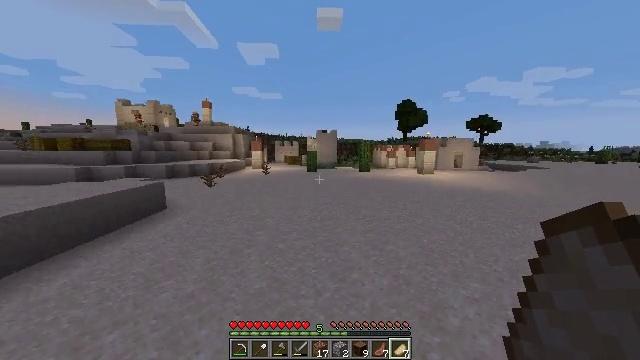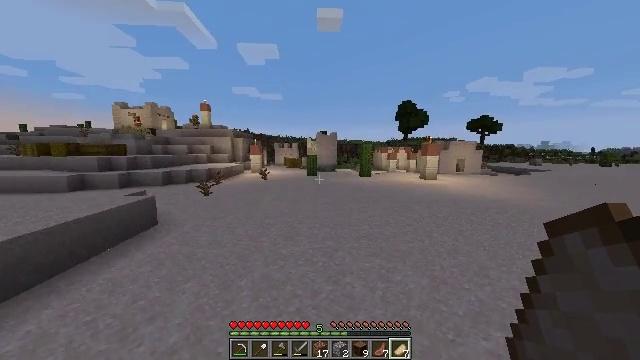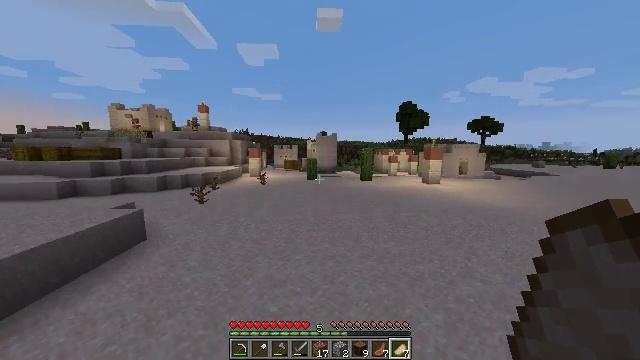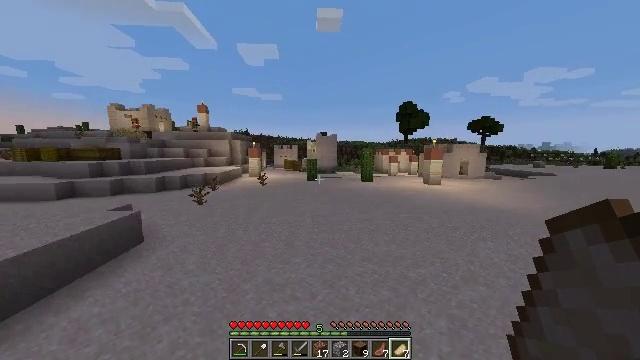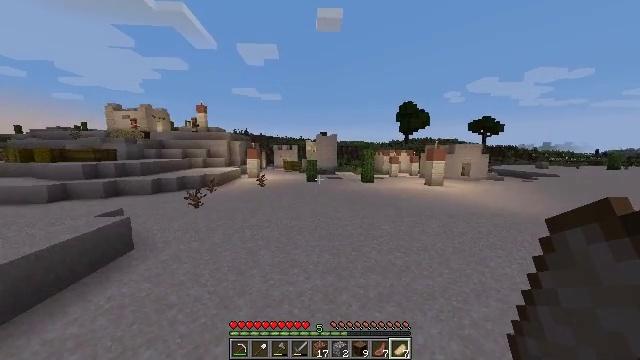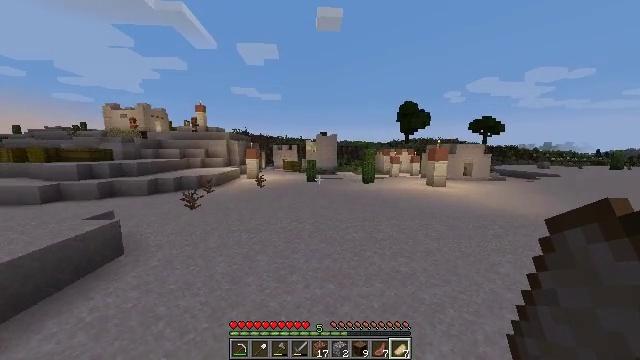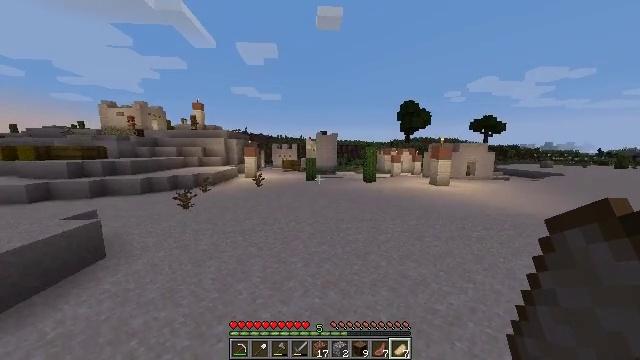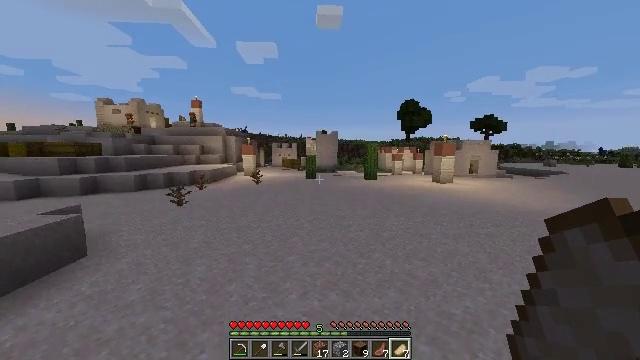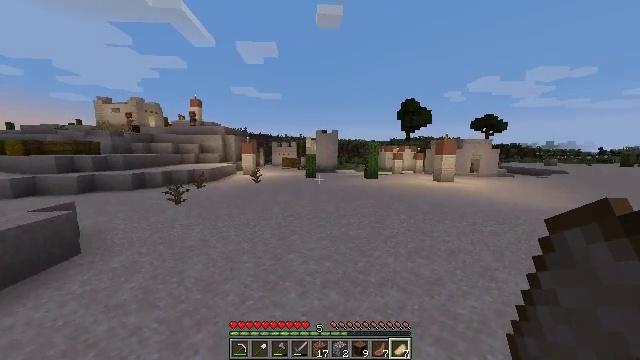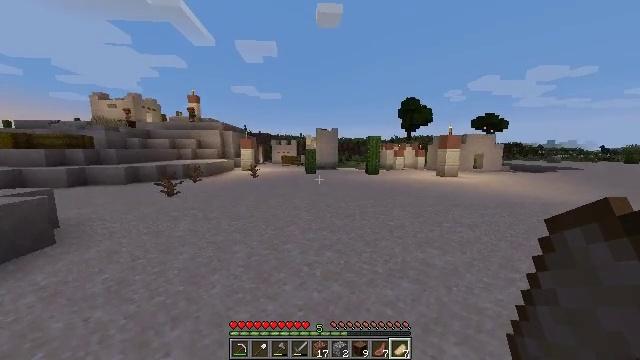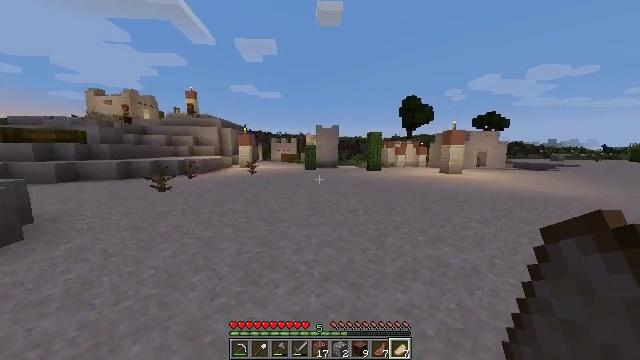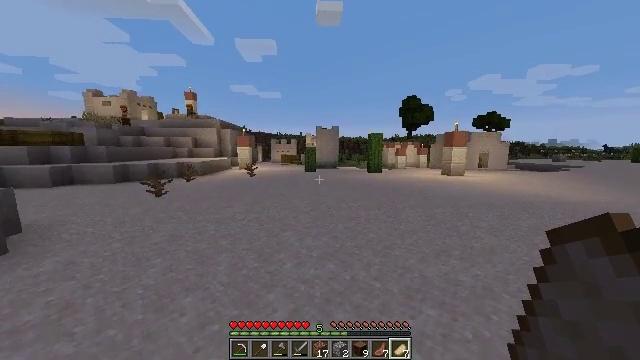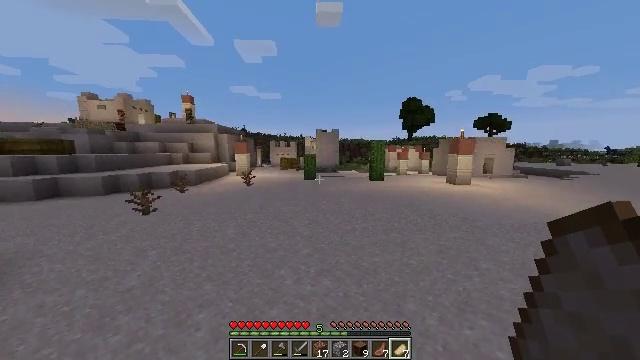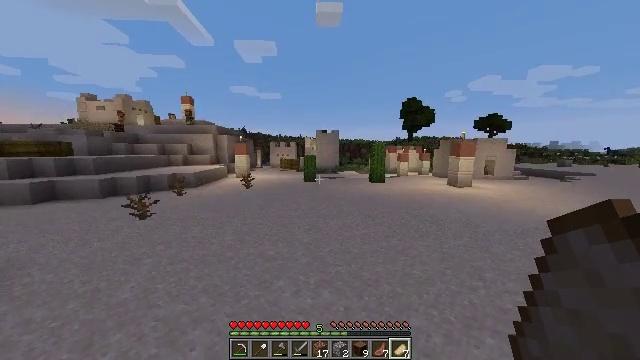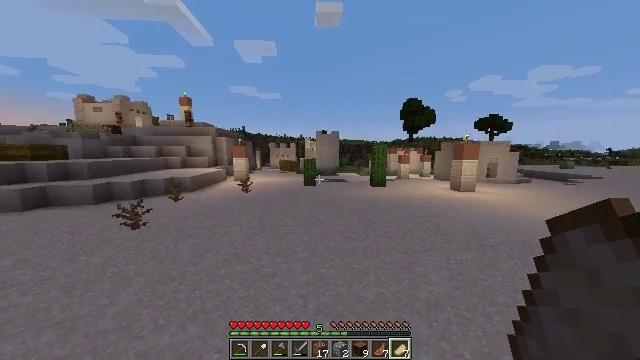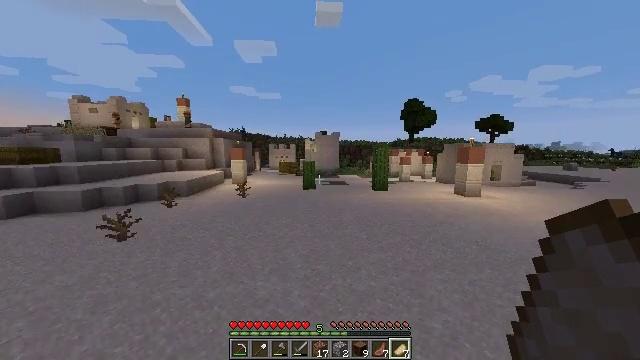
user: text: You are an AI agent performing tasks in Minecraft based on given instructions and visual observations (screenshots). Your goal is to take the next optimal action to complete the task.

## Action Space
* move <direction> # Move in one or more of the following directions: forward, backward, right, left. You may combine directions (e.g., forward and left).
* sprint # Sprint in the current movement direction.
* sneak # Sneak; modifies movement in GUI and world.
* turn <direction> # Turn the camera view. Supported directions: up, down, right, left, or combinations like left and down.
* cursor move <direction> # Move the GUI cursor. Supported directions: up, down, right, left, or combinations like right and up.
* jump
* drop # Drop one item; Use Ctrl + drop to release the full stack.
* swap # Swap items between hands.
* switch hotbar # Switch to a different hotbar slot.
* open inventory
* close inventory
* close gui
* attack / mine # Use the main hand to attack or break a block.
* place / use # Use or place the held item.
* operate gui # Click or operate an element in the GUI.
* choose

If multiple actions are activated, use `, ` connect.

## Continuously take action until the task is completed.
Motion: motion action
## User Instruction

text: Collect a hay block for crafting.
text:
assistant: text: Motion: move forward, sprint, jump
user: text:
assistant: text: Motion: move forward, sprint, jump
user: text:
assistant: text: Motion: move forward, sprint, jump
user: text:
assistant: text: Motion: move forward, sprint, jump
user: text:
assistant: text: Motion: move forward, sprint, jump
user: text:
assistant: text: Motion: move forward, sprint, jump
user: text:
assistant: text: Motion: move forward, sprint, jump
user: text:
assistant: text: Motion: move forward, sprint, jump
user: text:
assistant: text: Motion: move forward, sprint, jump
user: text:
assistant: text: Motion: move forward, sprint, jump
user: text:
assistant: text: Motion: move forward, sprint, jump
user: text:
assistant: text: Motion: move forward, sprint, jump
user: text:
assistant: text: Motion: move forward, sprint, jump
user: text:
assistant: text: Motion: move forward, sprint, jump
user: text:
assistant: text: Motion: move forward, sprint, jump
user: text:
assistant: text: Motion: move forward, sprint, jump
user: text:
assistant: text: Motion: move forward, sprint, jump
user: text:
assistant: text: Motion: move forward, sprint, jump
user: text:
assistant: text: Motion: move forward, sprint, jump
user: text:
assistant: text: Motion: move forward, sprint, jump
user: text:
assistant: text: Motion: move forward, sprint, jump
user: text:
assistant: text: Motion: move forward, sprint, jump
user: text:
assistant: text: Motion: move forward, sprint, jump
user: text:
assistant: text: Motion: move forward, sprint, jump
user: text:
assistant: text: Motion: move forward, sprint, jump
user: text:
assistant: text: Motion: move forward, sprint, jump
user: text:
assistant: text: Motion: move forward, sprint, jump
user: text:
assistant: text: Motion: move forward, sprint, jump
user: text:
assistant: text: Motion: move forward, sprint, jump
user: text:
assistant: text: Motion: move forward, sprint, jump